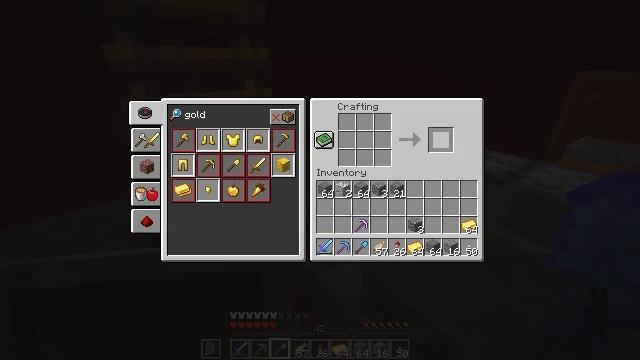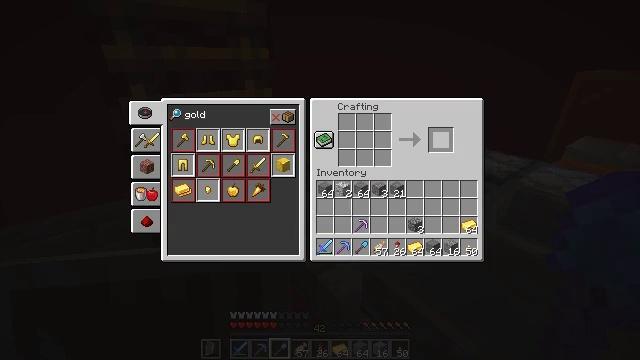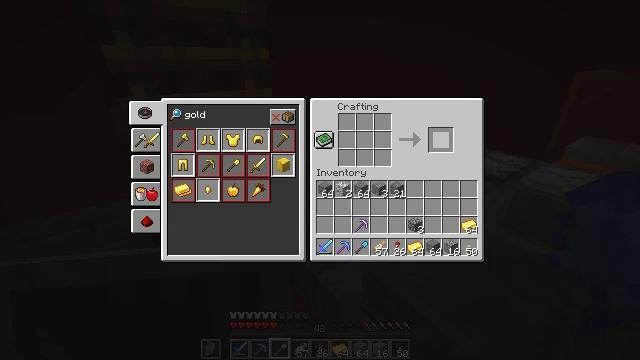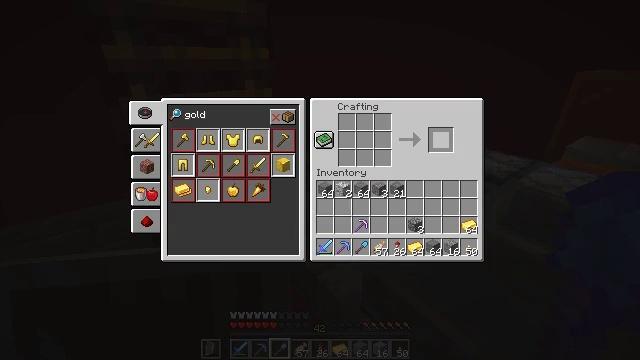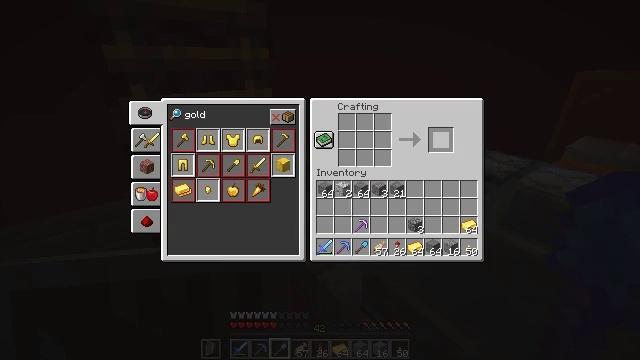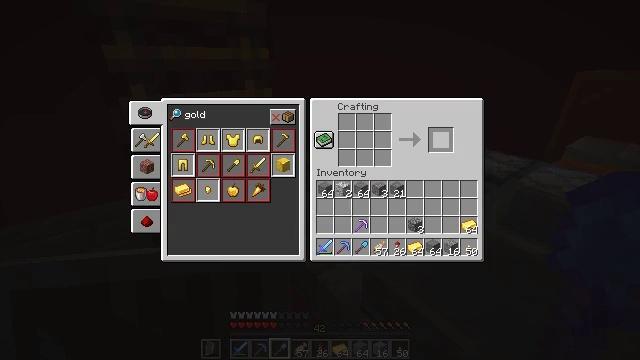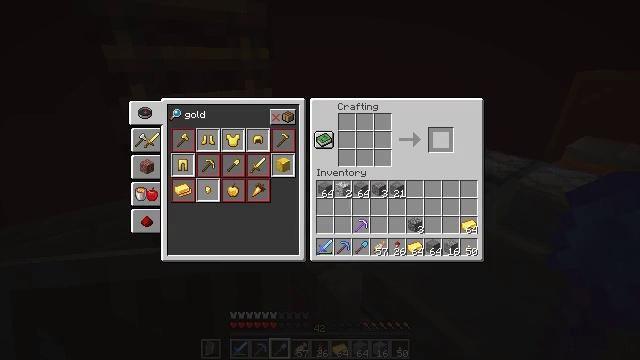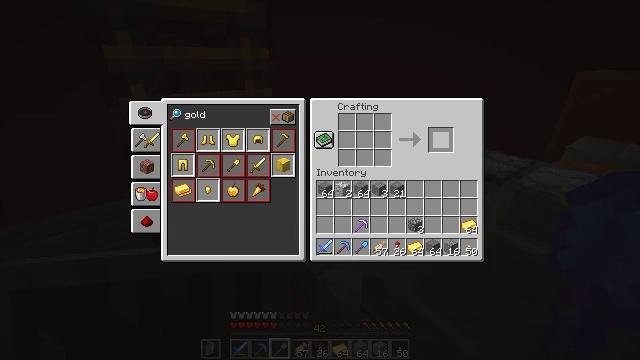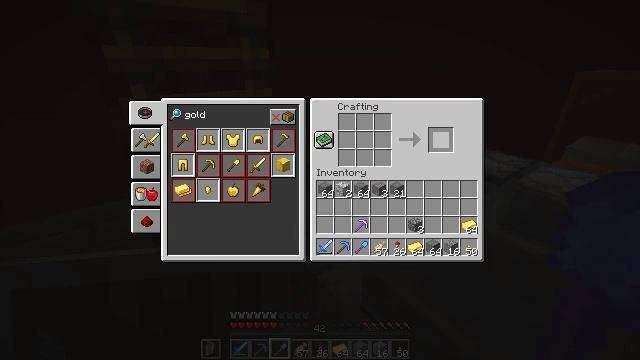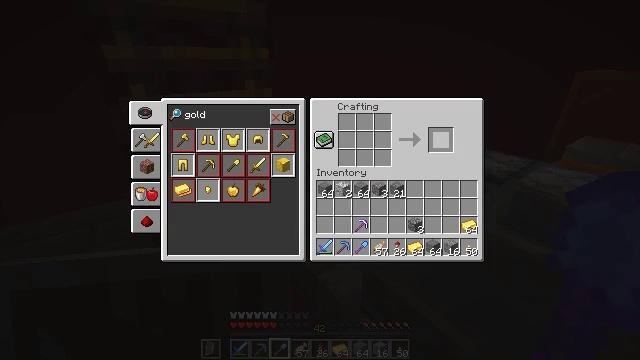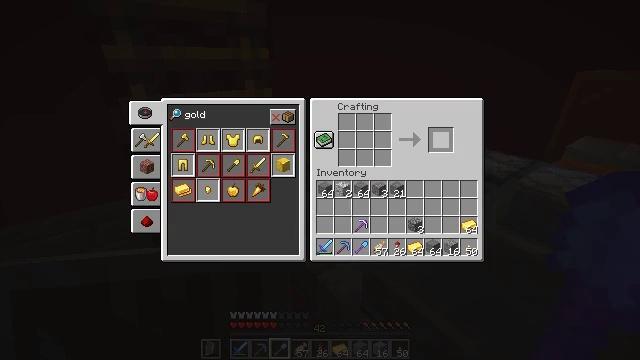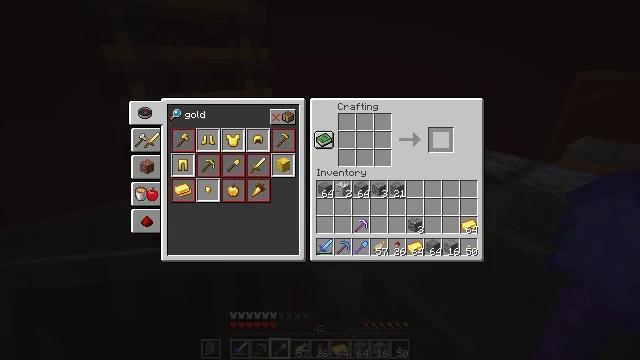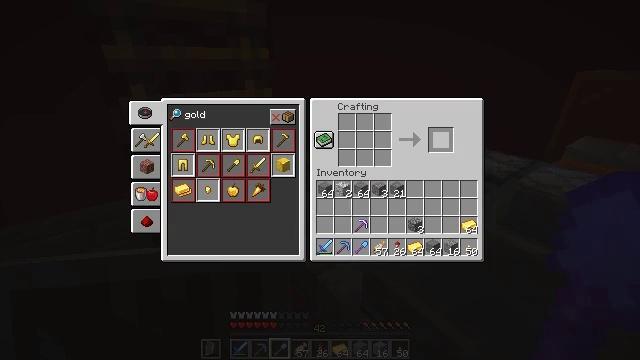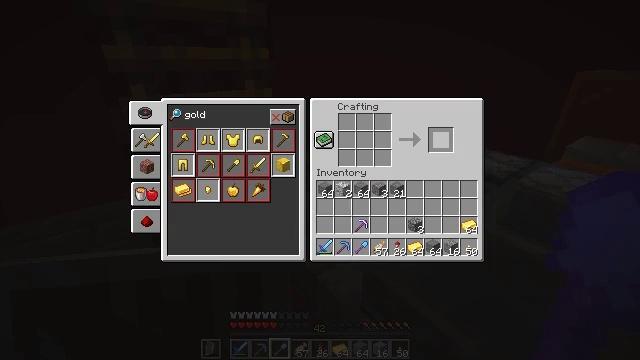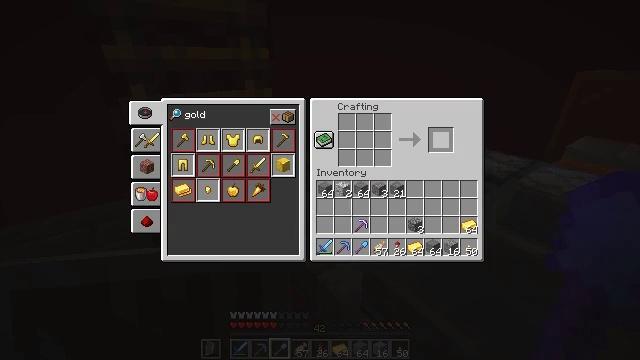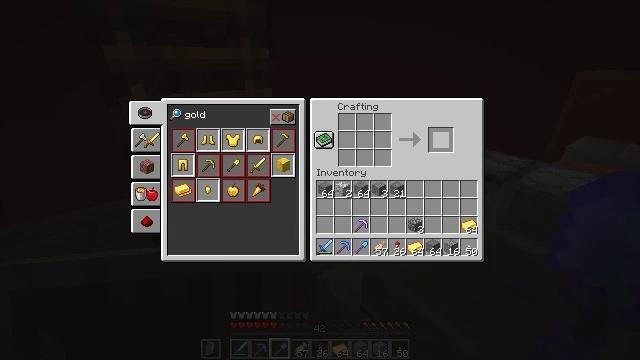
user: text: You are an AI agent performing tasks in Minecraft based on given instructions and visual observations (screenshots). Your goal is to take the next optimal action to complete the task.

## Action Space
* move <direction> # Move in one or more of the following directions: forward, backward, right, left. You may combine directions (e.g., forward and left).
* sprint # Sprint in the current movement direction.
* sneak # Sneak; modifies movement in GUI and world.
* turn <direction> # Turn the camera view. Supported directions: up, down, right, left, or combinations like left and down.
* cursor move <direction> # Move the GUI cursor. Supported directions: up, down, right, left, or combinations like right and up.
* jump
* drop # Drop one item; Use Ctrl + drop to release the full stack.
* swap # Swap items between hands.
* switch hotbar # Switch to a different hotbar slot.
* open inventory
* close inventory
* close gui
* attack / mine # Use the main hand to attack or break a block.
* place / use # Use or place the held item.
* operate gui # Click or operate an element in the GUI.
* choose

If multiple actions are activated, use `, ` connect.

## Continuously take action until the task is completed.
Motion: motion action
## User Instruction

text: Make a gold block by filling the crafting grid with gold ingots.
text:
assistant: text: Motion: no_op
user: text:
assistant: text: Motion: no_op
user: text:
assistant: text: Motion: no_op
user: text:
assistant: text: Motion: no_op
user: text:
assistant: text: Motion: no_op
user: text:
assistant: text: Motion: no_op
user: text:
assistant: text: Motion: no_op
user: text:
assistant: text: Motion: no_op
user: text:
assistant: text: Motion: no_op
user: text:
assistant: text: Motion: no_op
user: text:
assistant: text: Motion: no_op
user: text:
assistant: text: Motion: no_op
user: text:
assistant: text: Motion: no_op
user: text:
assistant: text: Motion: no_op
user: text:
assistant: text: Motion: no_op
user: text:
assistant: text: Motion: no_op
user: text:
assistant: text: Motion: cursor move left
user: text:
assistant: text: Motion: cursor move left and down
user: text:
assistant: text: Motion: cursor move left and down
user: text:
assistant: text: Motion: no_op
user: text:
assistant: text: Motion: sneak
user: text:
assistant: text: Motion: sneak, cursor move left
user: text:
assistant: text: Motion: sneak, cursor move left
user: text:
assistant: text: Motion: sneak, cursor move left
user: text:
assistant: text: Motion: sneak
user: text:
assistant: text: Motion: sneak
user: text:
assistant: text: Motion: sneak
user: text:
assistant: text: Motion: sneak
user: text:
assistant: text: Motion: sneak
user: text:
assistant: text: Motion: sneak